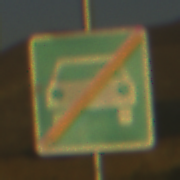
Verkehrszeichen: EndeKraftfahrstrasse
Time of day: SunriseSunset
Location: Outdoor (Nature)
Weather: Clear
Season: NotSpecified
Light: Natural